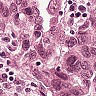
Metastatic tissue present: yes